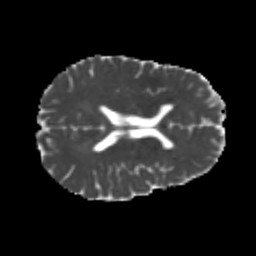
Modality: MD
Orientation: axial
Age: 20
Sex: male
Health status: healthy
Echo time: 0.074 s